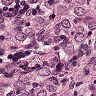
Metastatic tissue present: yes